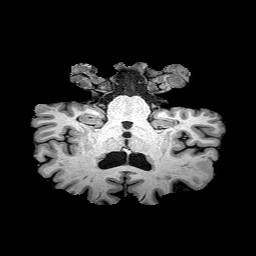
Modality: T1w
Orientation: sagittal
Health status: healthy